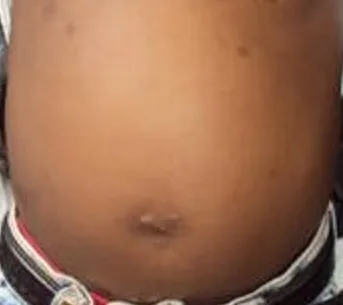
Aspect of the abdominal wall 2 years postoperative.
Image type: medical_photograph (skin_photograph)